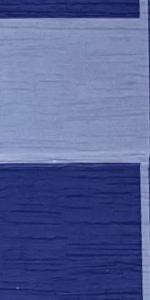
Label: Empty